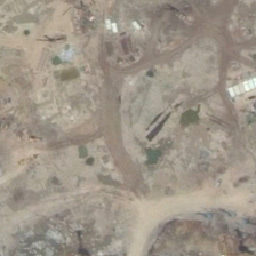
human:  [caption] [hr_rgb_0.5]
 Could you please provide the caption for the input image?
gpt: The wasteland was divided into parts by curled paths.

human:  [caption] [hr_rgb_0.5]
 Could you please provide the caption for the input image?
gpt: The desert was divided into parts by curled paths.

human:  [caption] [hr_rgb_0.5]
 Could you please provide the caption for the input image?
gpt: several dirt roads stretches across the bareland which is decorated with several trees .

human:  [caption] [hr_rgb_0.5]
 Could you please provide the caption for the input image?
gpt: The wasteland is divided into parts of a winding path.

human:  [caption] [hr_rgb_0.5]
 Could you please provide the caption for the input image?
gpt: some small crossed roads are in a piece of yellow bareland .